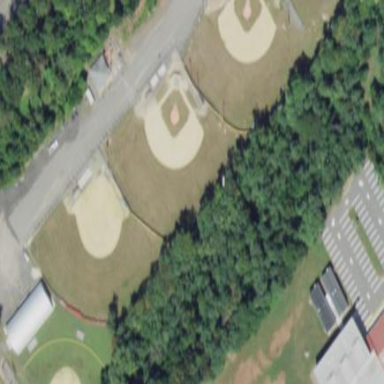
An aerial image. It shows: Baseball pitch for leisure land activities.